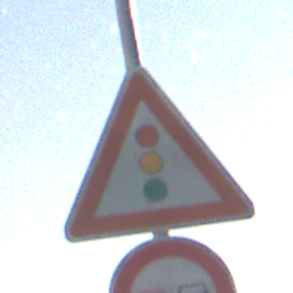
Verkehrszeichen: Lichtzeichenanlage
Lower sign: Ueberholverbot
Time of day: Night
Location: Outdoor (Nature)
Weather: Clear
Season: NotSpecified
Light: Natural